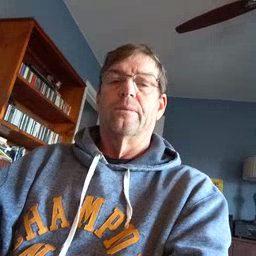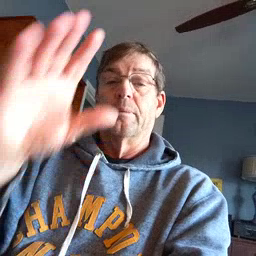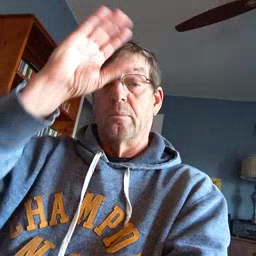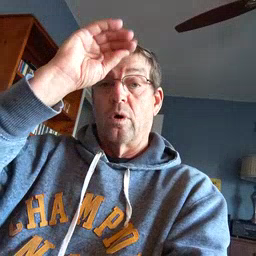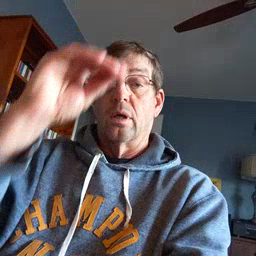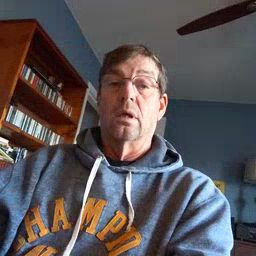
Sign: boy